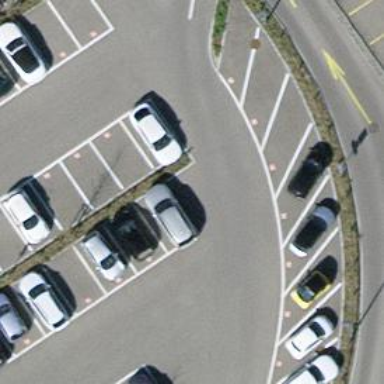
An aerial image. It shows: Asphalt parking aisle designated as service road.